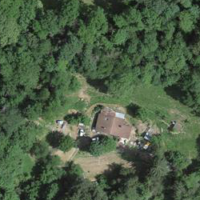
EUNIS habitat code: 41
Species observed at this site:
Cruciata laevipes